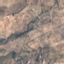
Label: PermanentCrop